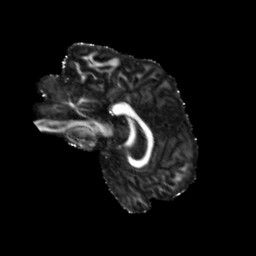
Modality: FA
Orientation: sagittal
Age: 20
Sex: male
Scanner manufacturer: siemens
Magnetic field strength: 3 T
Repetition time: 3.23 s
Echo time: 0.0892 s